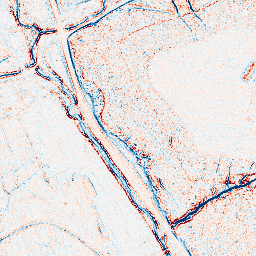
Category: edge_preserving
Decomposition family: anisotropic_diffusion
Decomposition parameters: iterations: 5
kappa: 50
gamma: 0.1
Upsampling method: quadratic
Upsampling parameters: scale: 8
Upsampling scale: 8